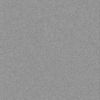
Label: dusty